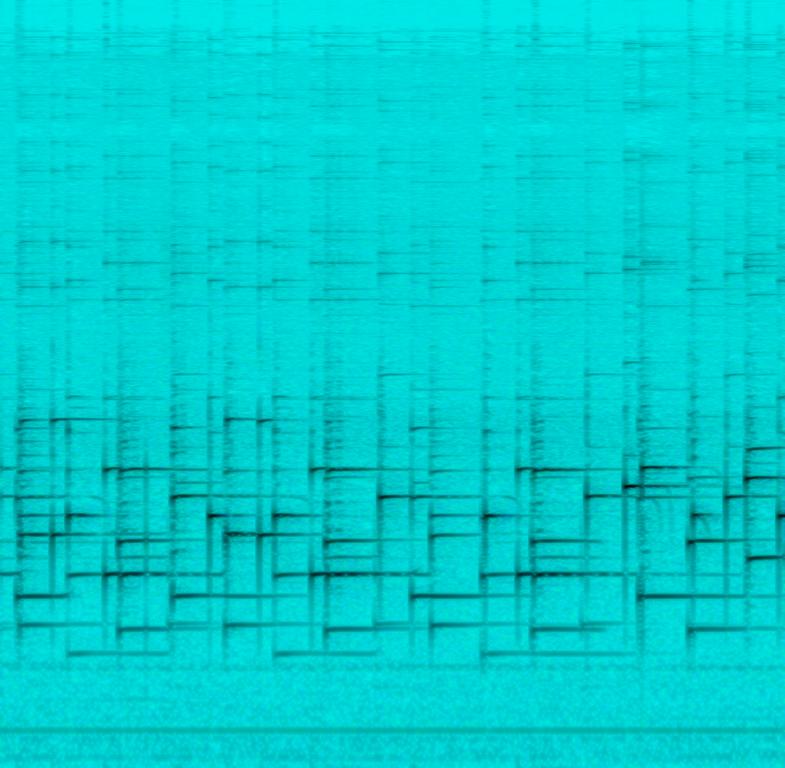
A digital melody is playing a lullaby. This is an amateur recording with poor audio-quality. This song may be playing to bring children to sleep.